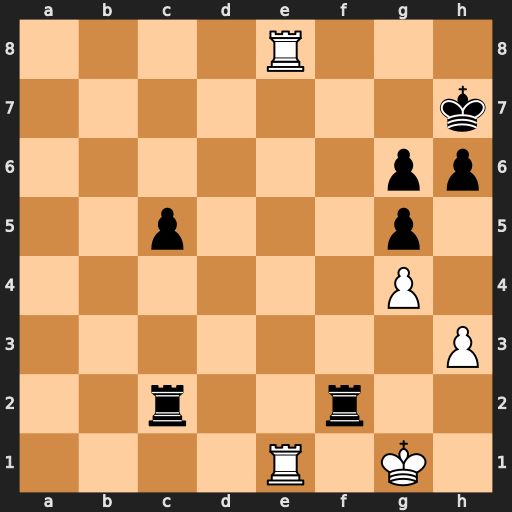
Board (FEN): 4R3/7k/6pp/2p3p1/6P1/7P/2r2r2/4R1K1
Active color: w
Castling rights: -
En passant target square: -
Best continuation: R1e7+ Rf7 Rxf7#